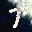
Label: 7